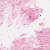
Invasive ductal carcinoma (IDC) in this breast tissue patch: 0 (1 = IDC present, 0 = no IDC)